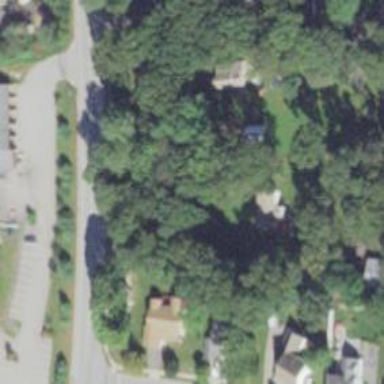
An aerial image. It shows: Residential driveway.